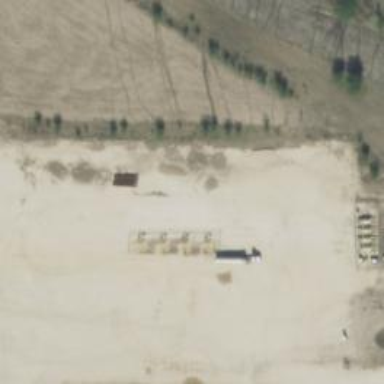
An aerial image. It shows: Petroleum well.